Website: walmart
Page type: stored-credit-cards
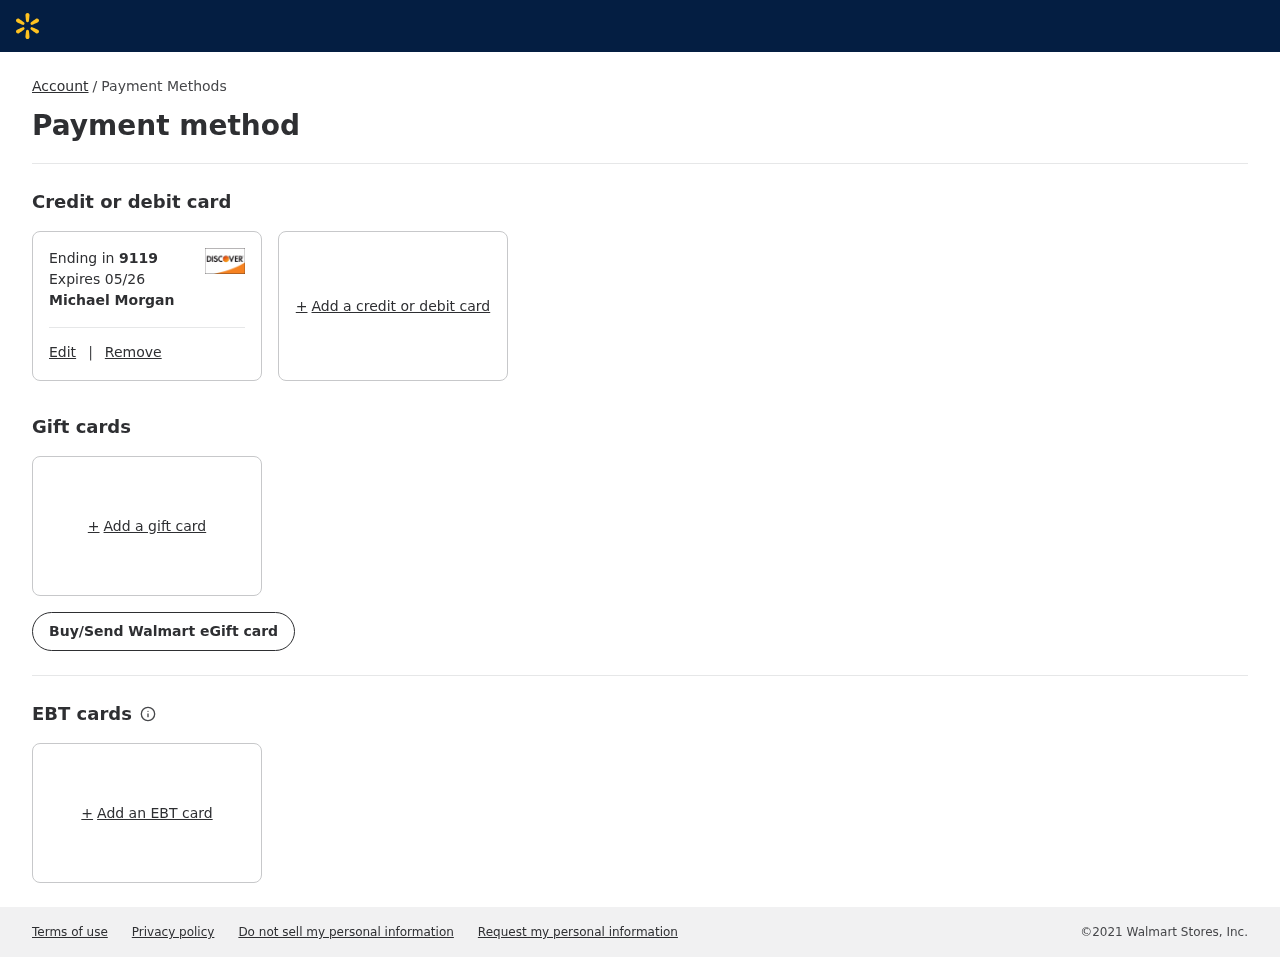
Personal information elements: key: PII_CARD_EXPIRY
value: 05/26
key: PII_CARD_LAST4
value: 9119
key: PII_FULLNAME
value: Michael Morgan